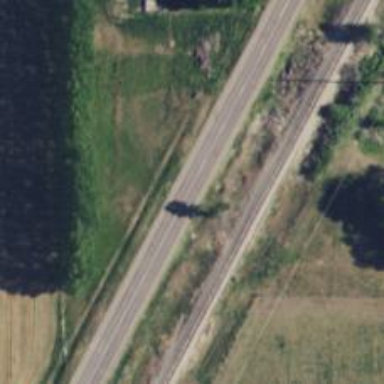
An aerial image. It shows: Primary highway.